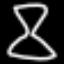
Label: hourglass